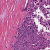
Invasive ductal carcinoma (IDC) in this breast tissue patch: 0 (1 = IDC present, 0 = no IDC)